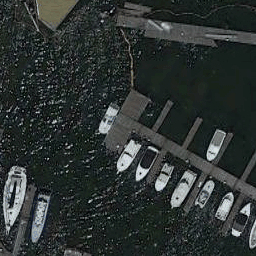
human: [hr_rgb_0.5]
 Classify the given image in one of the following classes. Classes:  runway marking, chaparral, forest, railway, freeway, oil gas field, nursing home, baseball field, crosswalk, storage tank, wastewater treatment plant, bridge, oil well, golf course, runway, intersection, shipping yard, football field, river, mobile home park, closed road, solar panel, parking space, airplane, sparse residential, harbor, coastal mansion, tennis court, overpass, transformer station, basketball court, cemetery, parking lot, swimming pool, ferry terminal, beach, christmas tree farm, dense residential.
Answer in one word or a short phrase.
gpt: harbor